Field crop: maize
Growth stage: 2
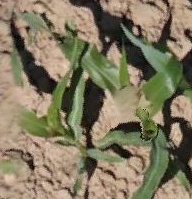
Species: maize